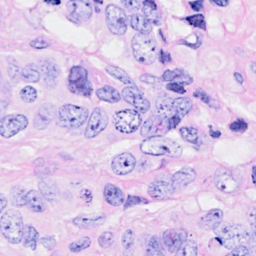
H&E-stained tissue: Breast